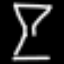
Label: hourglass